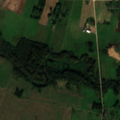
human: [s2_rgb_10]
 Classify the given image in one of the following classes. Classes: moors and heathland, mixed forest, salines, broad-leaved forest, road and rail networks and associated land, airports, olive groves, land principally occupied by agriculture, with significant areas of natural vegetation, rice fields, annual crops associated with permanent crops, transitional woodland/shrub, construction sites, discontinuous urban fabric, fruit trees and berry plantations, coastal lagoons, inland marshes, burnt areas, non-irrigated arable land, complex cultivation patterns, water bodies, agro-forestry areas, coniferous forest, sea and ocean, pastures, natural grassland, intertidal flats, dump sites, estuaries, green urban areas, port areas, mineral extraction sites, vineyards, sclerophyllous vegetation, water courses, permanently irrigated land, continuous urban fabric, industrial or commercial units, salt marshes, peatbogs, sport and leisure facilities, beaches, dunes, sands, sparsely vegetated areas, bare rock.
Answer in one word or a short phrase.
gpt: non-irrigated arable land, complex cultivation patterns, transitional woodland/shrub